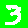
Digit: 3